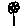
Label: flower